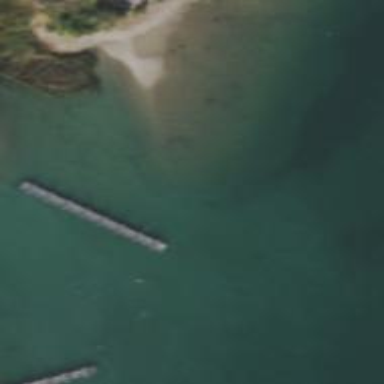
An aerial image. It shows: Breakwater structure.